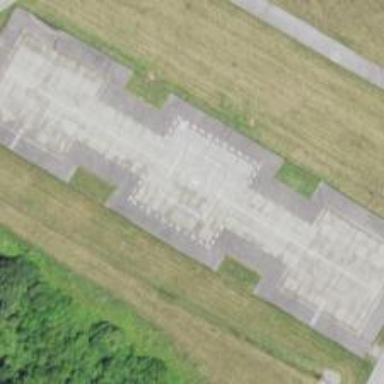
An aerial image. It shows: Image of helipad at airport.